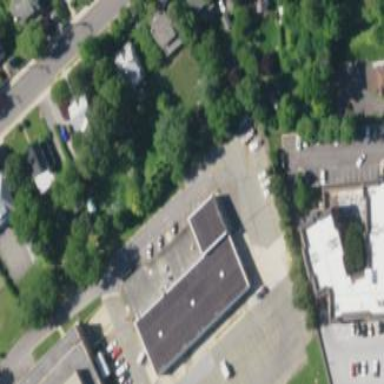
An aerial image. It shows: Commercial building.